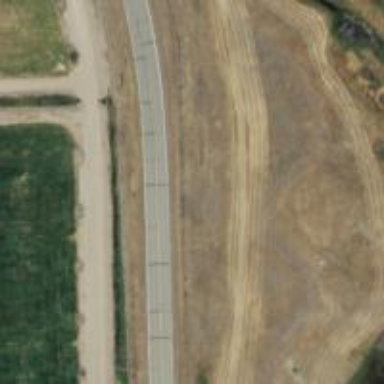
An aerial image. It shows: Secondary road.